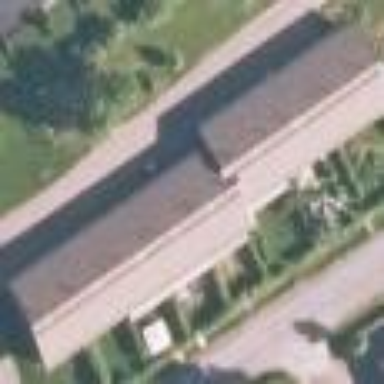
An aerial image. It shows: Terrace building.